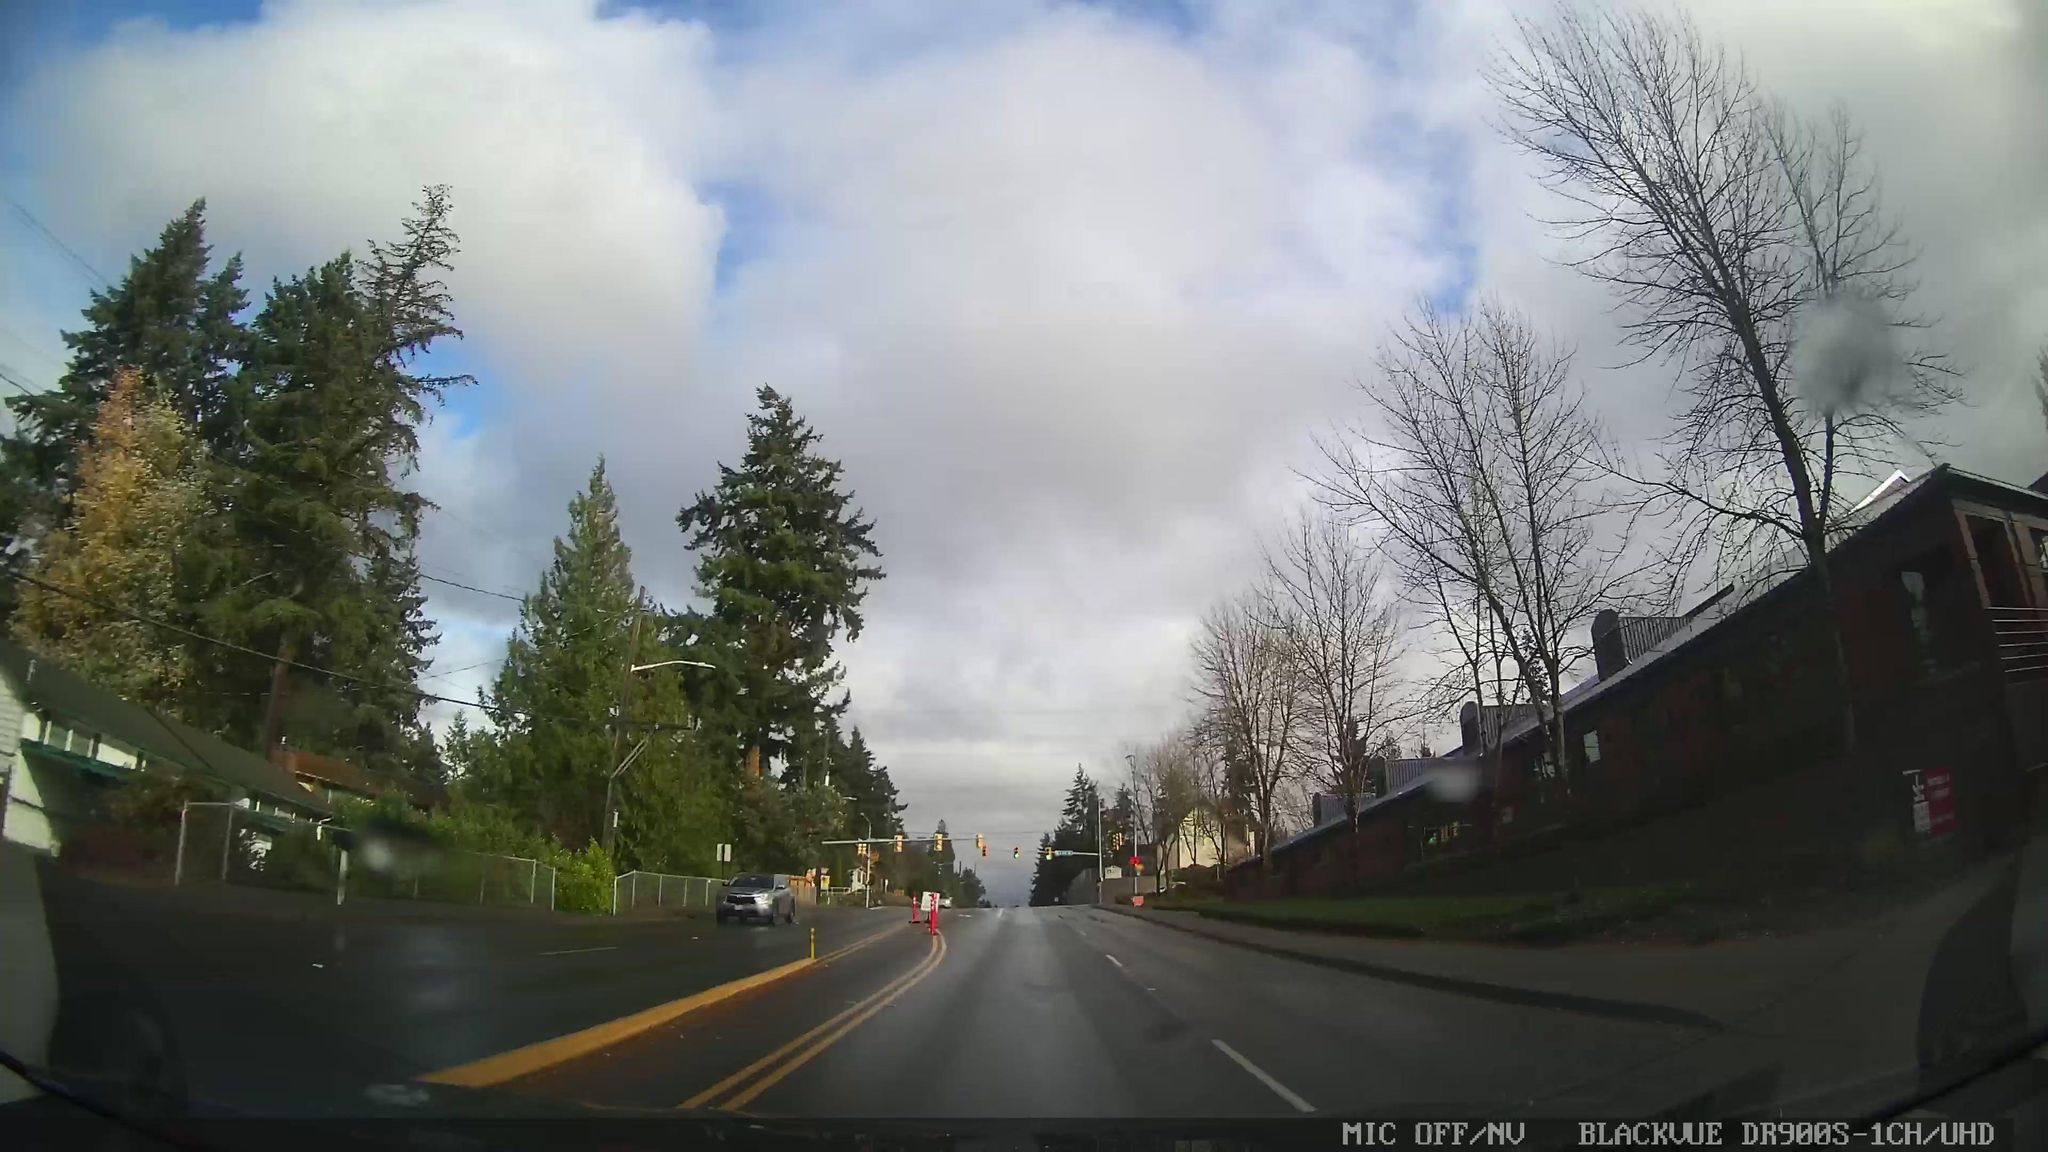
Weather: cloudy
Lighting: day
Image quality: good
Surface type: driving surface
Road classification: secondary
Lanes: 4
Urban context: urban centre
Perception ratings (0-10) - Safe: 5.17, Lively: 6.65, Beautiful: 6.54, Boring: 3.64, Depressing: 2.45, Wealthy: 2.86